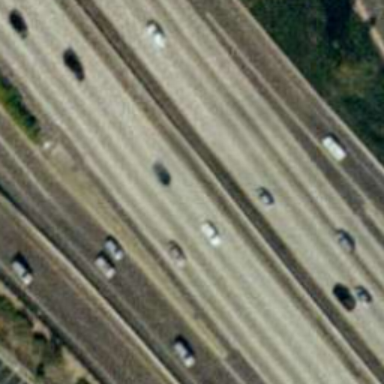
There are three straight freeways closed to each other .